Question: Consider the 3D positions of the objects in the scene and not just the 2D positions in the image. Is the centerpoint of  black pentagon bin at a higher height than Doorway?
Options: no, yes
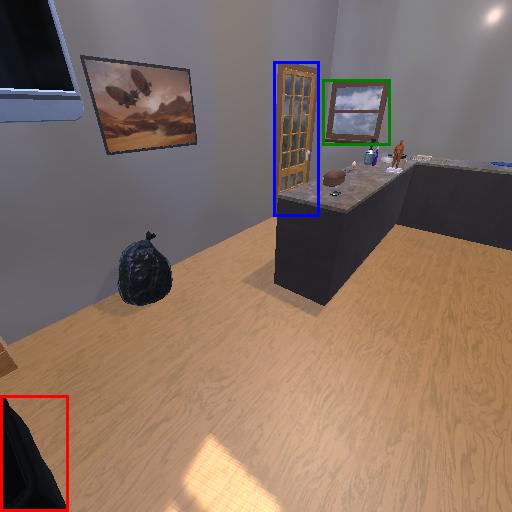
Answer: no